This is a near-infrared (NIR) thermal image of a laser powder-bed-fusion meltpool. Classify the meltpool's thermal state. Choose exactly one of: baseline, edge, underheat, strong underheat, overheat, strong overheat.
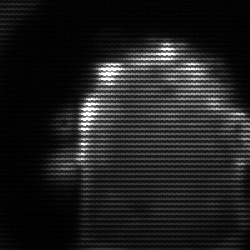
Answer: baseline